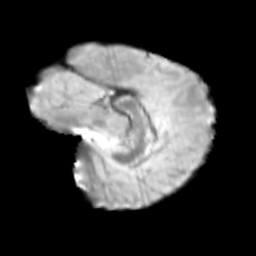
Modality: T2w
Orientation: sagittal
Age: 12
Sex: female
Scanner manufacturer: siemens
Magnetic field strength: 3 T
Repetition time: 3.8 s
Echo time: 0.07 s